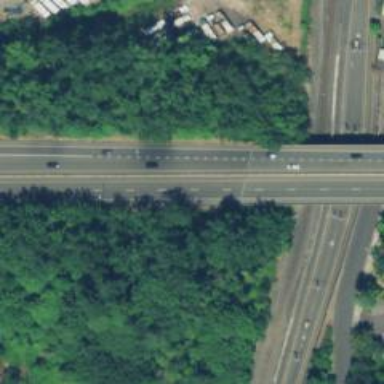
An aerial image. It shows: Trunk highway with expressway features.